Field crop: tomato
Growth stage: 1
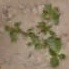
Species: portulaca